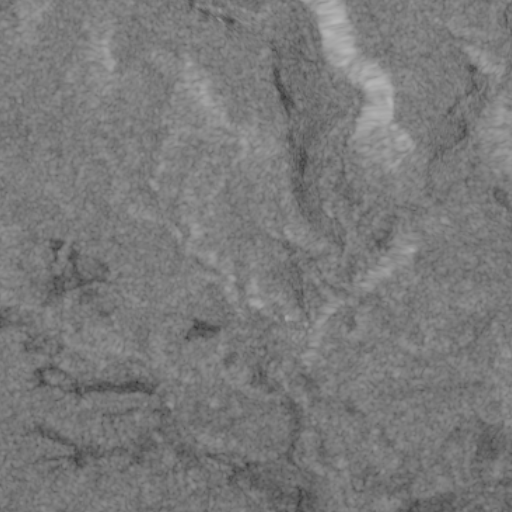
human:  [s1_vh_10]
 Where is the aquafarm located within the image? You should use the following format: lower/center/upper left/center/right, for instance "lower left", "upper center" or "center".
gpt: The aquafarm is located in the center of the image.
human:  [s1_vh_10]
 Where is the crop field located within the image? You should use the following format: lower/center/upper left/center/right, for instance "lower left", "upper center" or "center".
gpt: There is no crop field in the image.

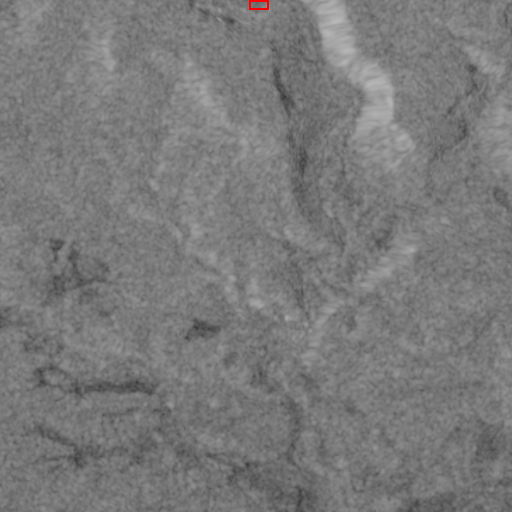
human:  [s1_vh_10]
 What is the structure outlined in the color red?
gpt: The structure outlined in red is a parking lot.
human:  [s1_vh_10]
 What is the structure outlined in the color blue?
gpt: There is no blue outline.